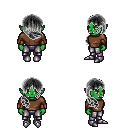
a pixel art fantasy rpg character, female body template, orc, green skin, brown long-sleeve shirt, metal pants, gray right-swept hairstyle, leather bracers, metal boots, four views (front, back, left, right), 2x2 character sprite sheet, small pixel art, hard edges, no anti-aliasing